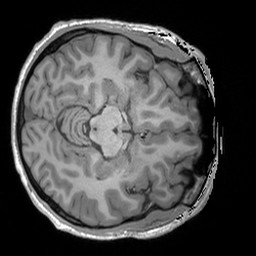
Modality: T1w
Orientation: axial
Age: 28
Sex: male
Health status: healthy
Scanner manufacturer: siemens
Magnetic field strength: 3 T
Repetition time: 1.9 s
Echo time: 0.00252 s